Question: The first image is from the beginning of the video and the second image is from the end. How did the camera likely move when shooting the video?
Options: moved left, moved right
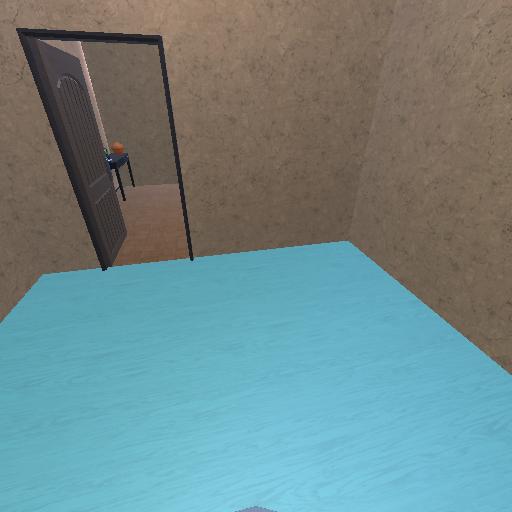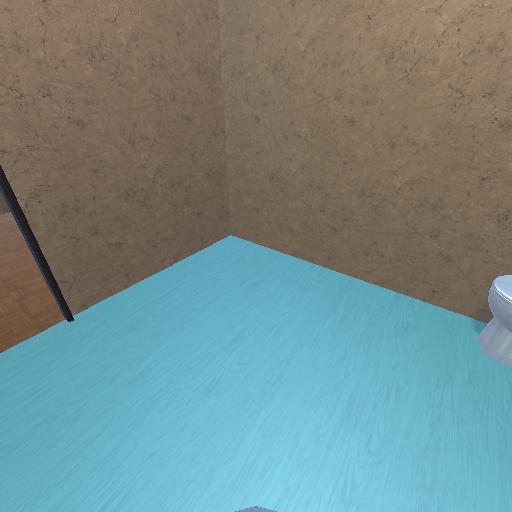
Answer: moved left